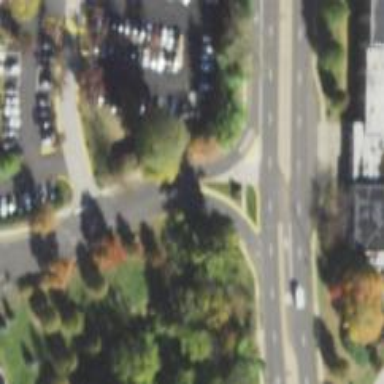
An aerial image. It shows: Unmarked crossing on the road.